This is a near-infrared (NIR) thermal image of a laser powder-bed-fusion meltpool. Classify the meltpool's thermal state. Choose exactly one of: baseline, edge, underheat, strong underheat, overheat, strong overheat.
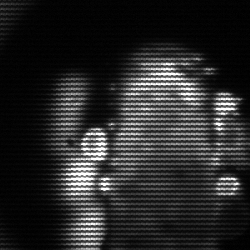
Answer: strong underheat